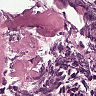
Metastatic tissue present: no